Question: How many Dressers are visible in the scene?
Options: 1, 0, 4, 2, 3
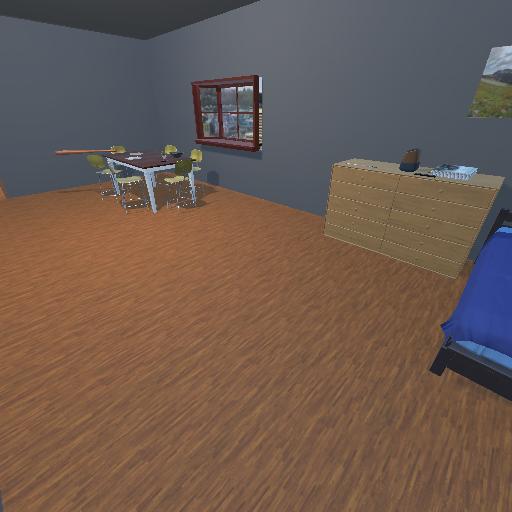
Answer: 1